Question: Really struggling to get to these route data values...When I type I just cant seem to get into it only in debugger ! How do I get to them?

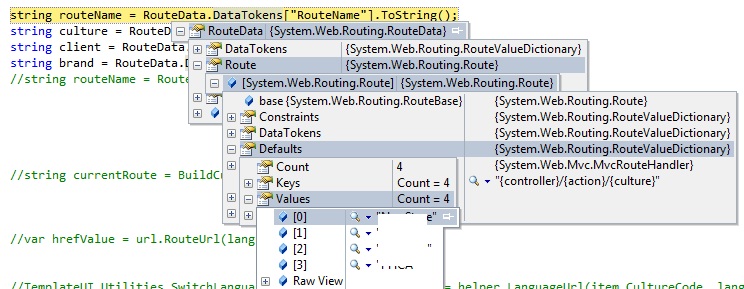
Answer: In your case, 'RouteData.Route' is shown to you as a 'RouteBase' object, thus not giving you access to the defaults. You need to cast it to 'Route', the actual implementation:
'''
((System.Web.Routing.Route)RouteData.Route).Defaults
'''